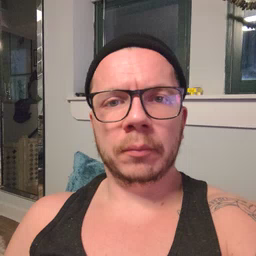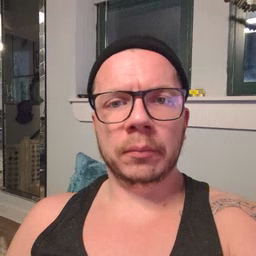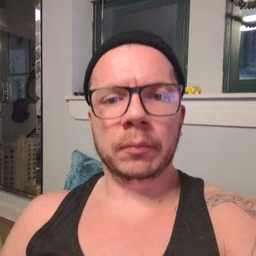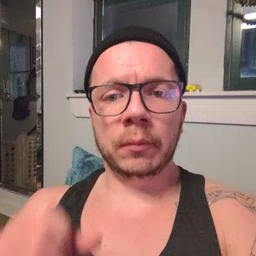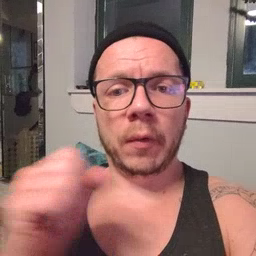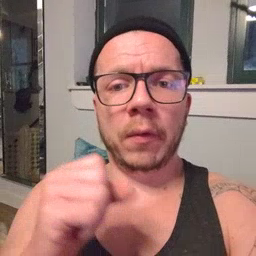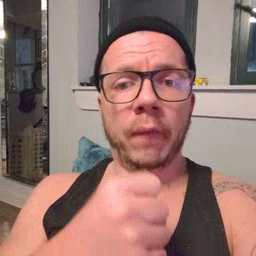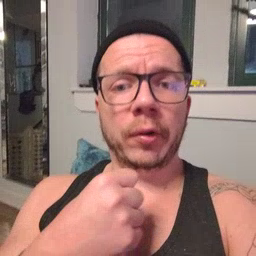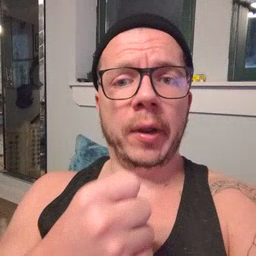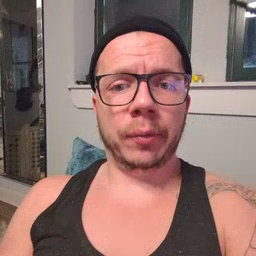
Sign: refrigerator